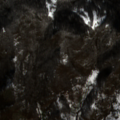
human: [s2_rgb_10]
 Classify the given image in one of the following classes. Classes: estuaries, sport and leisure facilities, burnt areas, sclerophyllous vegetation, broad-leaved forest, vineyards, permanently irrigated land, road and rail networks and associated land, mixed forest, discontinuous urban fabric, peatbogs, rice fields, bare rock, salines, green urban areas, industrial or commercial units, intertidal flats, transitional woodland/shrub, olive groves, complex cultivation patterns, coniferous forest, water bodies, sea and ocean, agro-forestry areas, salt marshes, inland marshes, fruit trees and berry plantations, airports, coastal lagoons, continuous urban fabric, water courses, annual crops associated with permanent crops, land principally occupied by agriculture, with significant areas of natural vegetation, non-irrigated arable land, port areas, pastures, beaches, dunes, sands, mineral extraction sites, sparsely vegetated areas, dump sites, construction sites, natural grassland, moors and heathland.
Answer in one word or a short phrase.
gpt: complex cultivation patterns, broad-leaved forest, transitional woodland/shrub